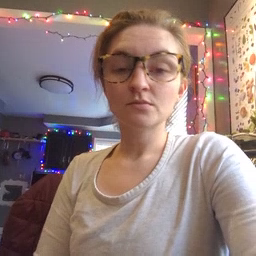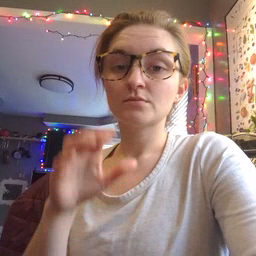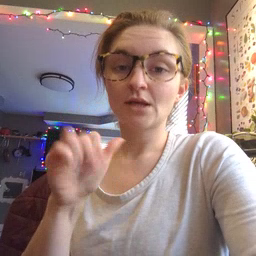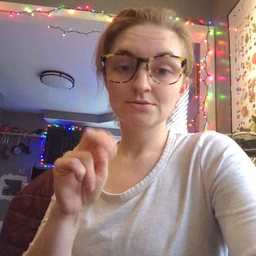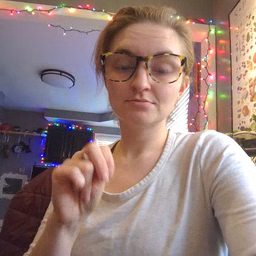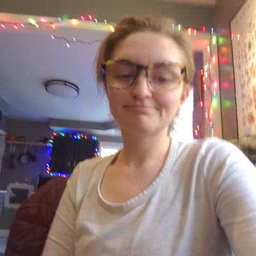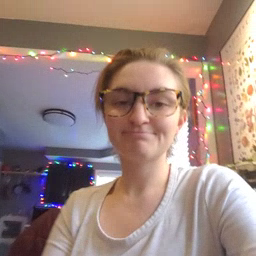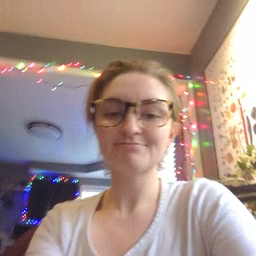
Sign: can